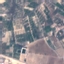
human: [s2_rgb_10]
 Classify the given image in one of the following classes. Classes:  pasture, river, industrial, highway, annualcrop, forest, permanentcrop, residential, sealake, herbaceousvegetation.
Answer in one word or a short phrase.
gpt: PermanentCrop